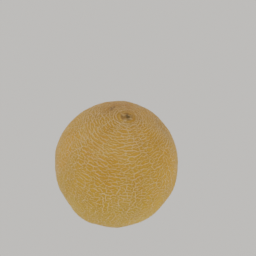
Label: nature